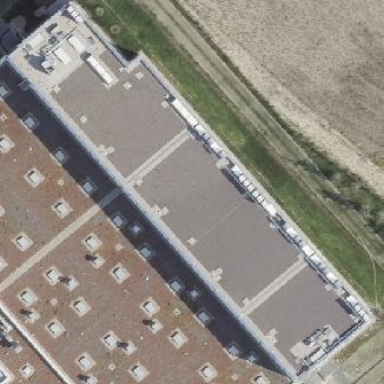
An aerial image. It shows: Commercial building with flat roof.